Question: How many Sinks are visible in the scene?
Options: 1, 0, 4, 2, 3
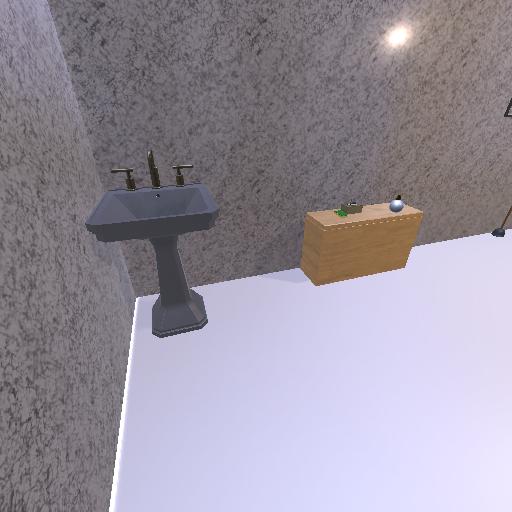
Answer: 1